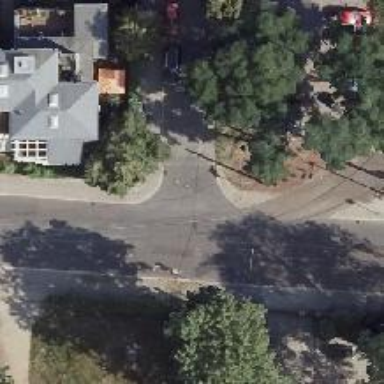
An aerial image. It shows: Unmarked road crossing.